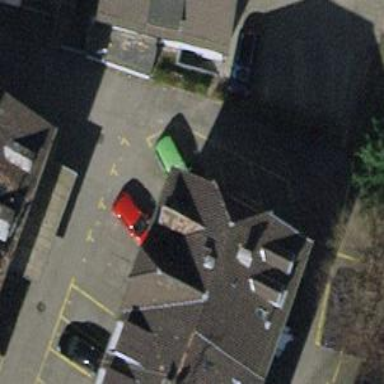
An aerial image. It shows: Residential building with half-hipped roof shape.